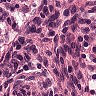
Metastatic tissue present: no